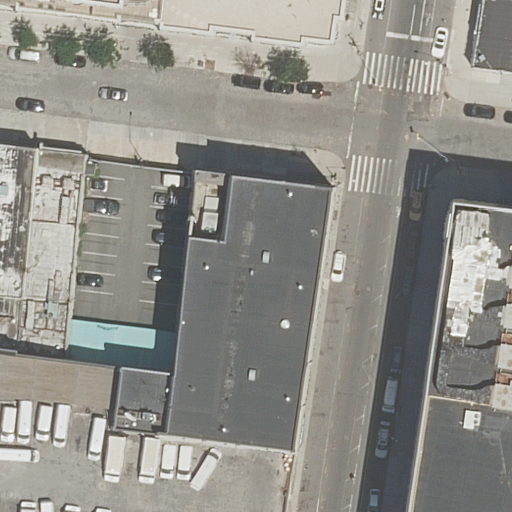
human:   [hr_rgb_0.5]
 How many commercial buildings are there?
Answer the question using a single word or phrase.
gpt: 0

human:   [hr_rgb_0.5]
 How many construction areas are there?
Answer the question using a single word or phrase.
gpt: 0

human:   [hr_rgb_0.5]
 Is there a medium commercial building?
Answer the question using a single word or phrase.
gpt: no

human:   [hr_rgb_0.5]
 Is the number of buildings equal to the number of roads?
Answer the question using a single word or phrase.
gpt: no

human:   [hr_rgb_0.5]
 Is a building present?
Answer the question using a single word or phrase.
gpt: yes

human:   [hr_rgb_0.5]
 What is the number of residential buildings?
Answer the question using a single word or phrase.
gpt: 5

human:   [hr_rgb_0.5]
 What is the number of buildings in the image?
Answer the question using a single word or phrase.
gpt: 5

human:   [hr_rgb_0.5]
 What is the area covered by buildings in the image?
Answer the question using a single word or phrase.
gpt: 10602m2

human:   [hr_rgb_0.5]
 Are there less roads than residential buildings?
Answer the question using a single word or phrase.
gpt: yes

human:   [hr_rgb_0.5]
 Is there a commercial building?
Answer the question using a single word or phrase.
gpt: no

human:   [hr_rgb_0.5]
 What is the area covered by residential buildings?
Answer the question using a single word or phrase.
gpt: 10602m2

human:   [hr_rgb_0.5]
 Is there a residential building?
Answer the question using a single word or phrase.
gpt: yes

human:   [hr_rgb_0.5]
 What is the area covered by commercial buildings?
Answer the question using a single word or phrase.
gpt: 0m2

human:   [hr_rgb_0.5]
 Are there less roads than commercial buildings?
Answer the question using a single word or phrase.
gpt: no

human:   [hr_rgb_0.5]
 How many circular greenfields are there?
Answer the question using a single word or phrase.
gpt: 0

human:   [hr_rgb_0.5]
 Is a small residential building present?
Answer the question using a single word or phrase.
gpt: no

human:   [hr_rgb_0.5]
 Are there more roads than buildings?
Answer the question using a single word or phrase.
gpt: no

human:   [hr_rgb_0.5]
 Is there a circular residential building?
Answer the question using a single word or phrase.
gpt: no

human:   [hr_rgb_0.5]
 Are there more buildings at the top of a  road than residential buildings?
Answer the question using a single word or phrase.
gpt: no

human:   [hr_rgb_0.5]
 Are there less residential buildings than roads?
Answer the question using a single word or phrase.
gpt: no

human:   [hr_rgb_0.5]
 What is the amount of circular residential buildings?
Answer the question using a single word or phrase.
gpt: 0

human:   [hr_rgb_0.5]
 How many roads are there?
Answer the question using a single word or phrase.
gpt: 2

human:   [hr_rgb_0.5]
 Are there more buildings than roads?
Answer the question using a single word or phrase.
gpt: yes

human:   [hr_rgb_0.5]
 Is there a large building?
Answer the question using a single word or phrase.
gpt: yes

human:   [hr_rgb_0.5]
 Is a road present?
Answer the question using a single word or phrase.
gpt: yes

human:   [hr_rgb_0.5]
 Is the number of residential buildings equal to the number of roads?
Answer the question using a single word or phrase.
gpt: no

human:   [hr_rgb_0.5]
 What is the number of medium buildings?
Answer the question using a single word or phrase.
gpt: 0

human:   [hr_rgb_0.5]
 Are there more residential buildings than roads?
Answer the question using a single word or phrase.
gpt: yes

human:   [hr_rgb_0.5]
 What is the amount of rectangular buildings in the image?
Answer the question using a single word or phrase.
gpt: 1

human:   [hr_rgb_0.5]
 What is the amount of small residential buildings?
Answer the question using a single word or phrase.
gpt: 0

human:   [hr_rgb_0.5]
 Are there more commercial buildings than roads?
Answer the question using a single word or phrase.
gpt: no

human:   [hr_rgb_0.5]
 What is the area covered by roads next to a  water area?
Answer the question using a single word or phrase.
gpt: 0m2

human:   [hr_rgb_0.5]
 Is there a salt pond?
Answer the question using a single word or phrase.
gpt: no

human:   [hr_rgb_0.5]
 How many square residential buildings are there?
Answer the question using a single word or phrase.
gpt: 0

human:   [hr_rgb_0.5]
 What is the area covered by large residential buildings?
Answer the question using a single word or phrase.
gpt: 10602m2

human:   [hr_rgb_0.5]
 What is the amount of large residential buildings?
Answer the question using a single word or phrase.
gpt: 5

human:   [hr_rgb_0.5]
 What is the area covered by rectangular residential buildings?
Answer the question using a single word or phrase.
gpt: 600m2

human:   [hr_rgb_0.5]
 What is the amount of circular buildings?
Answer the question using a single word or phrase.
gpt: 0

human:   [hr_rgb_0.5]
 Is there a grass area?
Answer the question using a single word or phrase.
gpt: no

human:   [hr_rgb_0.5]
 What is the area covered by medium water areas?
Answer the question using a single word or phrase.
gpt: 0m2

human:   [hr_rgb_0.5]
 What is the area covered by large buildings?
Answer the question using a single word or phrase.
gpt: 10602m2

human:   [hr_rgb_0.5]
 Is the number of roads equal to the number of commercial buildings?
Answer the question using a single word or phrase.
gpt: no

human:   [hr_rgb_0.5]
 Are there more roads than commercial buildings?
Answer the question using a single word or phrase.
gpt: yes

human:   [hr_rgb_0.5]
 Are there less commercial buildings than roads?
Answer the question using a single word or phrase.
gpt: yes

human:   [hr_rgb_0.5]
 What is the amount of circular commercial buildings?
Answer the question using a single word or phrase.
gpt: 0

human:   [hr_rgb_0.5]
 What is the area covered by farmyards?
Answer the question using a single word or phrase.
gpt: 0m2

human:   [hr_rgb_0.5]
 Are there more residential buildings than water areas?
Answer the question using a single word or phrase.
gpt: yes

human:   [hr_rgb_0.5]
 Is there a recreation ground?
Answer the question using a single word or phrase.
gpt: no

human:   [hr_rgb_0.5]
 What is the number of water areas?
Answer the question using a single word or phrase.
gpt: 0

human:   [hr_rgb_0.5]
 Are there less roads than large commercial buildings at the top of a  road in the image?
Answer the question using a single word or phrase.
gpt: no

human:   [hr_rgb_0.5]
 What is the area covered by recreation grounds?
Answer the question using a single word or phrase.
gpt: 0m2

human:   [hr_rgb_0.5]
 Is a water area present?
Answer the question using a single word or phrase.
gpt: no

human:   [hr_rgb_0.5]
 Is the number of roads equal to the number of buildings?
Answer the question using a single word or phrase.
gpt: no

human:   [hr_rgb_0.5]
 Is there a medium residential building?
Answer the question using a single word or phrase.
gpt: no

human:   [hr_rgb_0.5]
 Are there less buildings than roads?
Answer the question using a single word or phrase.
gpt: no

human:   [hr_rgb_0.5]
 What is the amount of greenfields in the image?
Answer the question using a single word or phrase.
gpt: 0

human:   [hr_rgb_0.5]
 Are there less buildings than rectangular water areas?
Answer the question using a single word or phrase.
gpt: no

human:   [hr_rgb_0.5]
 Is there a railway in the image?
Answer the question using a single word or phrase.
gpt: no

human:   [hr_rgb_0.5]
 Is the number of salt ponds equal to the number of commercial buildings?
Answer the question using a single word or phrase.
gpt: yes

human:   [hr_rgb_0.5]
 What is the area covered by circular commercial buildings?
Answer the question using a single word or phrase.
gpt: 0m2

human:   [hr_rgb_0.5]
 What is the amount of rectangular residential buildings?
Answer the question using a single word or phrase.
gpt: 1

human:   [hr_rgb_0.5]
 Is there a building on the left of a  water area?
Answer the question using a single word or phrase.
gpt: no

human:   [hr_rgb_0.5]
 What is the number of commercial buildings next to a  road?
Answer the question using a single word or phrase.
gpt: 0

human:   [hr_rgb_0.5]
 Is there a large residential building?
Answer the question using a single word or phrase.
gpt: yes